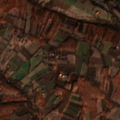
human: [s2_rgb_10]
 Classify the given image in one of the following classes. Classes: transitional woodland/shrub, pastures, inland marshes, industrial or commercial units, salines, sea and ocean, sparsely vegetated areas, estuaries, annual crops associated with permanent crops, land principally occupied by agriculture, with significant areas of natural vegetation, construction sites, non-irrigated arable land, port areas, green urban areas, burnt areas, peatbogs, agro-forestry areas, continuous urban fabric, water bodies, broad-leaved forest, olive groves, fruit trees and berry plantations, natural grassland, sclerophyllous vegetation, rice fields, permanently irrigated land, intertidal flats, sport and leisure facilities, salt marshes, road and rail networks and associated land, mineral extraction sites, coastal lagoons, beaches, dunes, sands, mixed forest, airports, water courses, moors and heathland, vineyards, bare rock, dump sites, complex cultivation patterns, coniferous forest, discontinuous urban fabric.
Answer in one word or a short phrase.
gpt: complex cultivation patterns, land principally occupied by agriculture, with significant areas of natural vegetation, broad-leaved forest